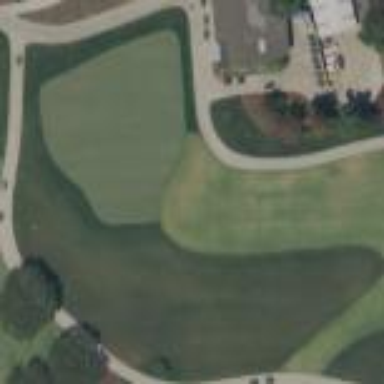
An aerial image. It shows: Golf rough area.